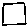
Label: square